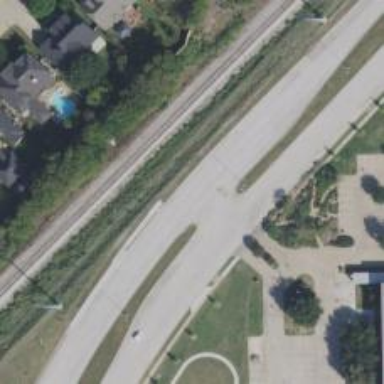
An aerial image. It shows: Secondary link road.